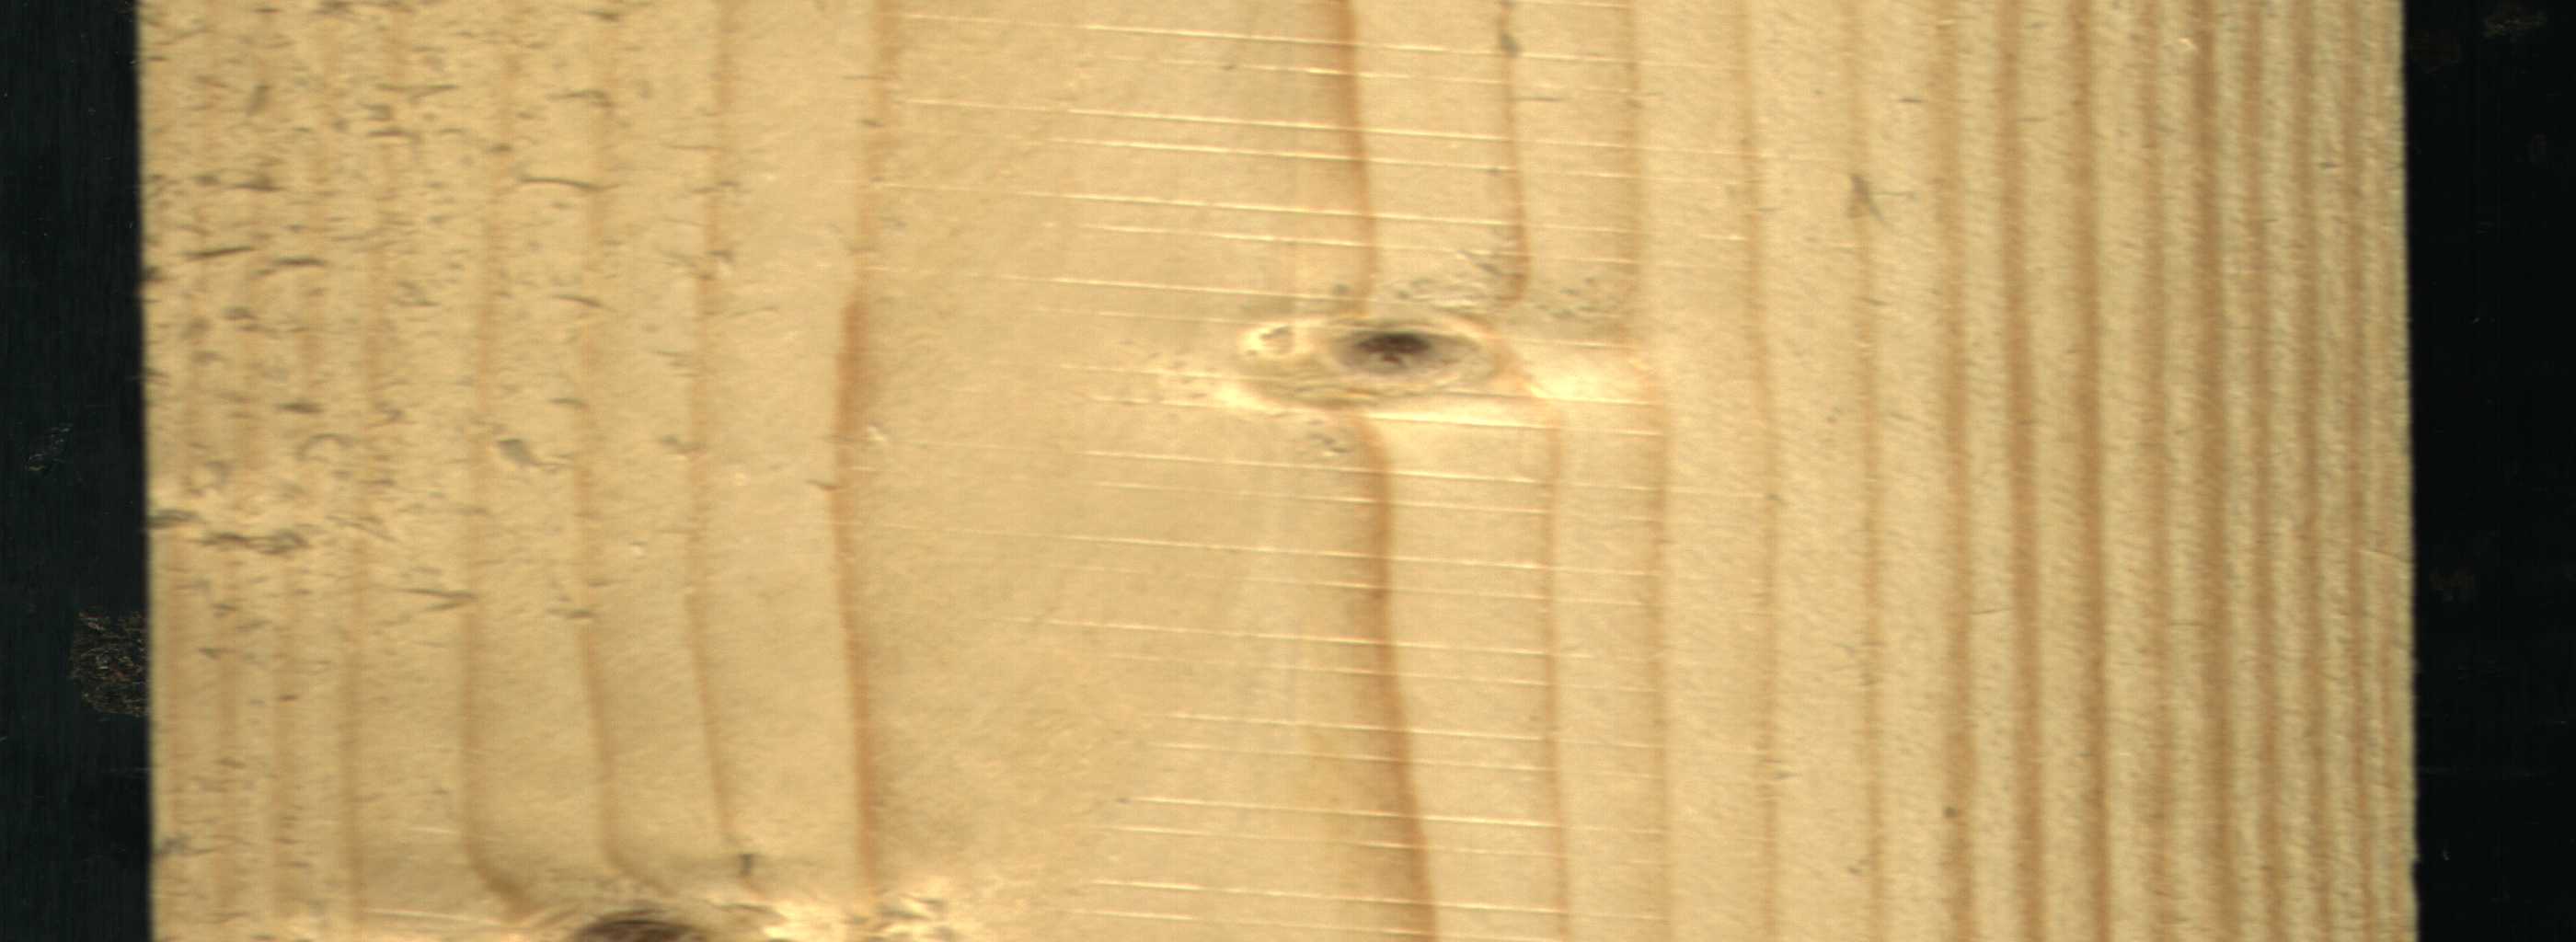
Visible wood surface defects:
Live_Knot
Live_Knot